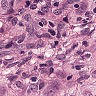
Metastatic tissue present: yes